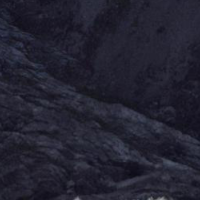
EUNIS habitat code: 48
Species observed at this site:
Gentiana verna